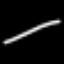
Label: line